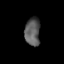
Tissue: skin
Cell type: Epithelial cells
Senescence score: 0.6863
Nuclear area (px): 417
Mean DAPI intensity: 90.568